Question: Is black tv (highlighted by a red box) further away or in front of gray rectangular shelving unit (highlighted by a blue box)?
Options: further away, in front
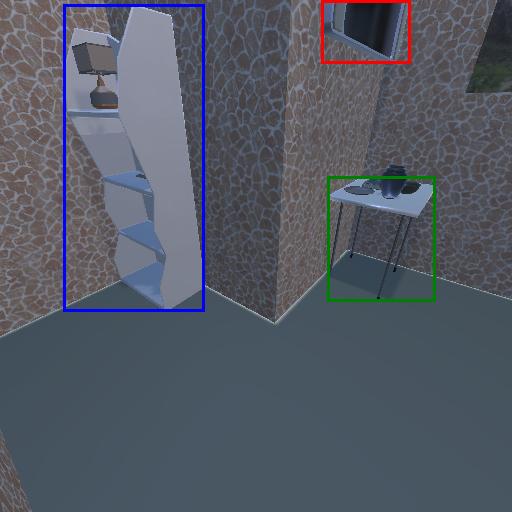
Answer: further away